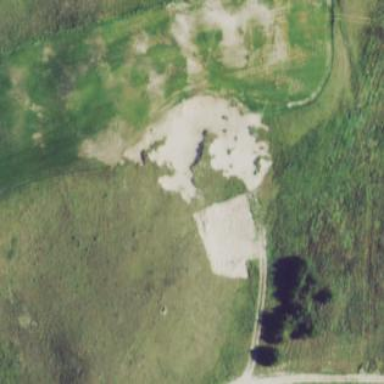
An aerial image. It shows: Golf bunker.